Question: What branch is shown?
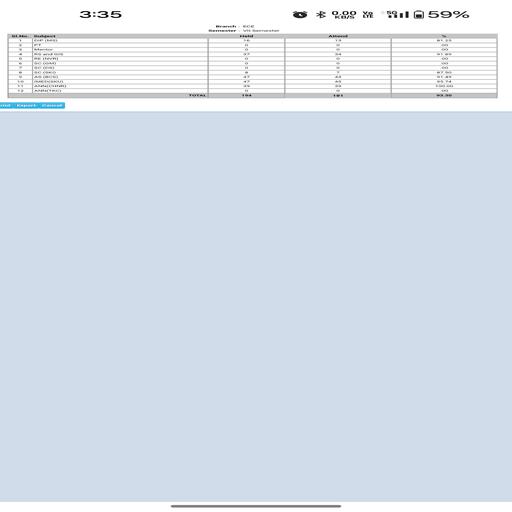
Answer: ECE